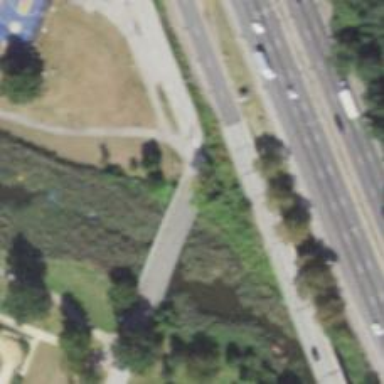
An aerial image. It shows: Unclassified road crossing bridge. The bridge is part of route.